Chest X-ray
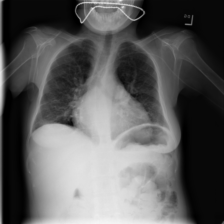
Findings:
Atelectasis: negative
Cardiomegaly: negative
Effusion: negative
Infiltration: negative
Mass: negative
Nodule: negative
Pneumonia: negative
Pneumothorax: negative
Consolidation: negative
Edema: negative
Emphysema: negative
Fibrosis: negative
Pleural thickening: negative
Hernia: negative